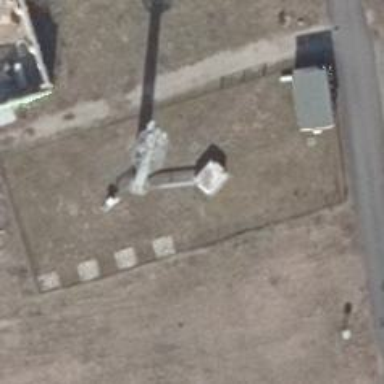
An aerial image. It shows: Mast tower used for communication.